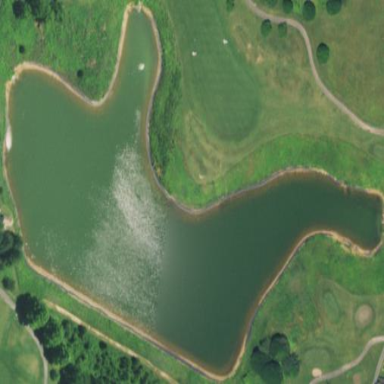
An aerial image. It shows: Water hazard on golf course. The hazard is natural water feature.